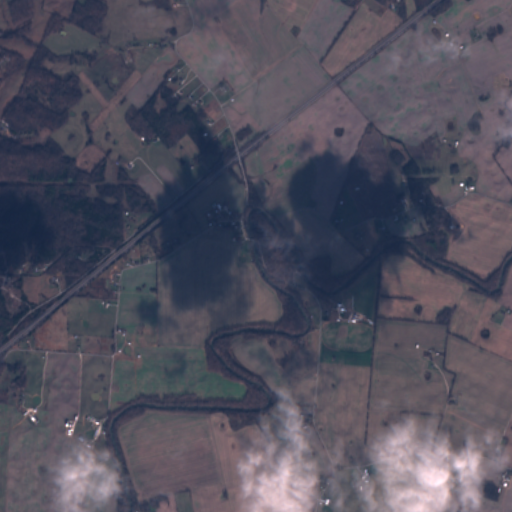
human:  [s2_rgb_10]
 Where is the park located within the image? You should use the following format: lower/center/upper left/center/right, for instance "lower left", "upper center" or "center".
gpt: The park is located in the center left of the image.
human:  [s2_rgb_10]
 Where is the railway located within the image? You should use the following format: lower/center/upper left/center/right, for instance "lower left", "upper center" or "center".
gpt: The railway is located in the left of the image.
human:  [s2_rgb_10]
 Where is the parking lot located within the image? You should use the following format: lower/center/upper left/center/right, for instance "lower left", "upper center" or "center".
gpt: There is no parking lot in the image.